Field crop: maize
Growth stage: 2
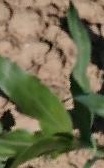
Species: maize